Field crop: tomato
Growth stage: 2
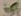
Species: solanum